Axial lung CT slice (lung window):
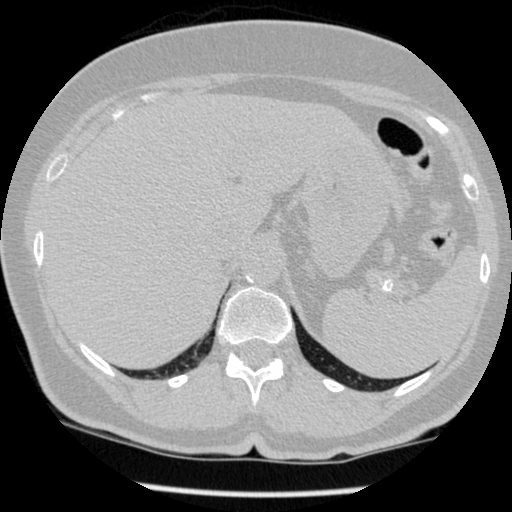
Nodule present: no